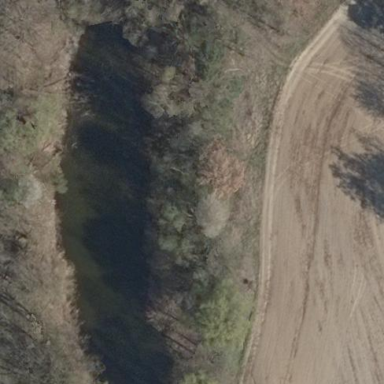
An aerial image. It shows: Pond surrounded by natural water.